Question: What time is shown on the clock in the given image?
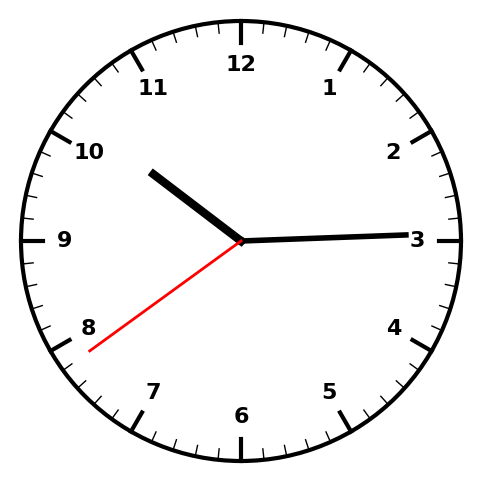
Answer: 10:14:39